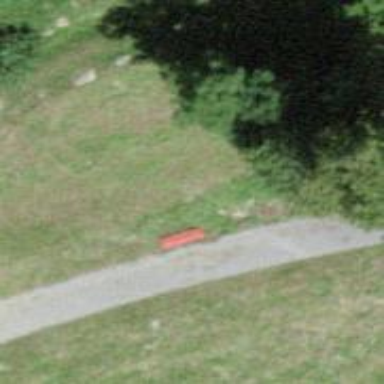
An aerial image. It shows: Bench.